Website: crate-barrel
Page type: cart
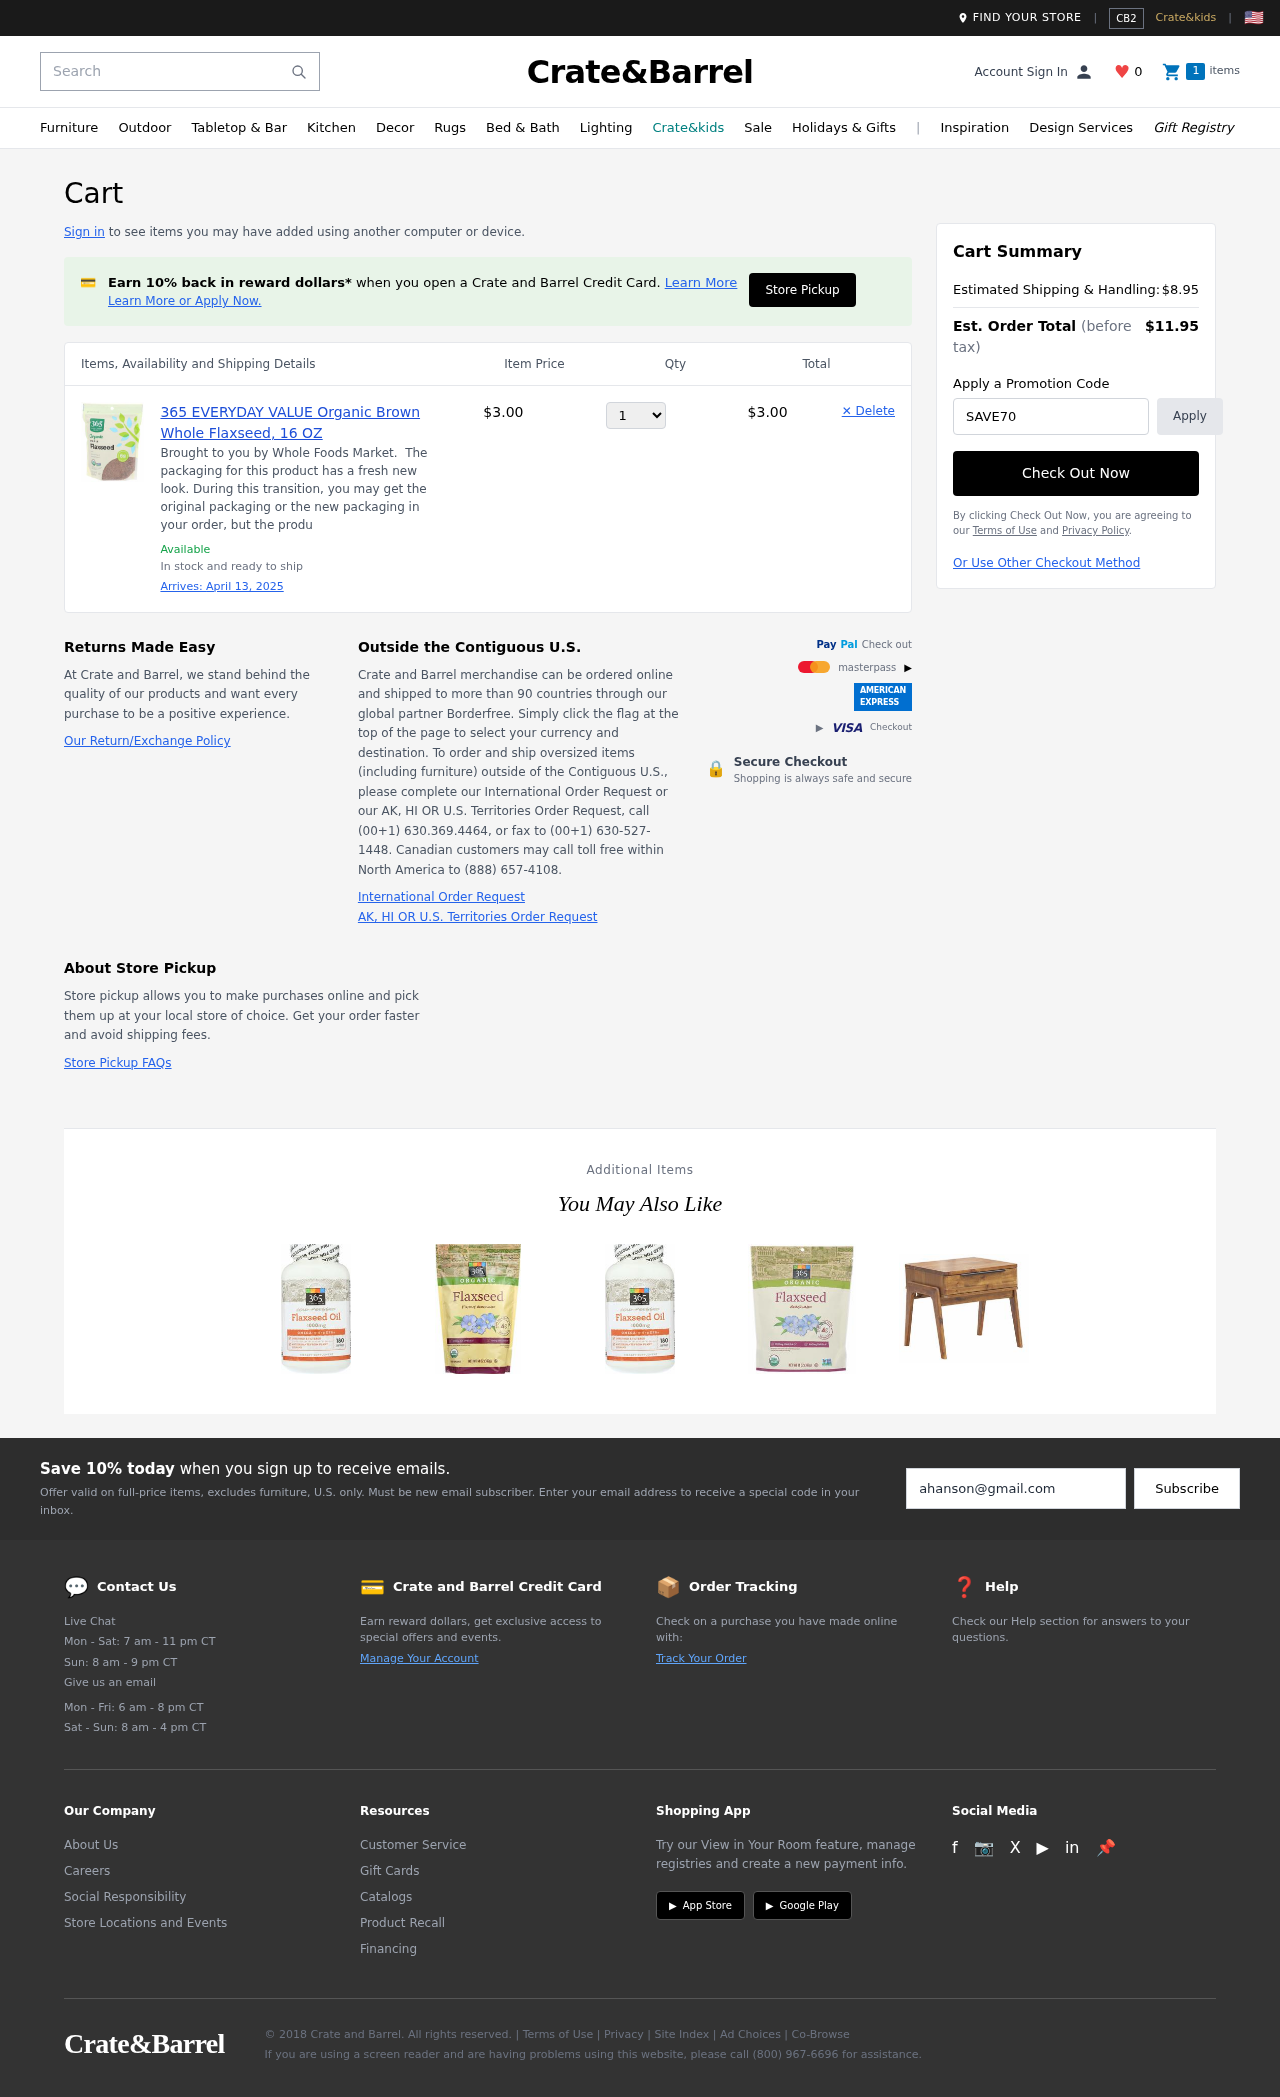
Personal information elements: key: PII_PROMO_CODE
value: SAVE70
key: PII_EMAIL
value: ahanson@gmail.com
Product elements: key: PRODUCT1_DESC
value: Brought to you by Whole Foods Market.  The packaging for this product has a fresh new look. During this transition, you may get the original packaging or the new packaging in your order, but the produ
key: PRODUCT1_NAME
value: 365 EVERYDAY VALUE Organic Brown Whole Flaxseed, 16 OZ
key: PRODUCT1_PRICE
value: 3
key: PRODUCT1_QUANTITY
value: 1
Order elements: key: ORDER_DELIVERY_DATE
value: April 13, 2025
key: ORDER_SUBTOTAL
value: $3.00
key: ORDER_SHIPPING_COST
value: $8.95
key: ORDER_TOTAL
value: $11.95